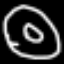
Label: donut